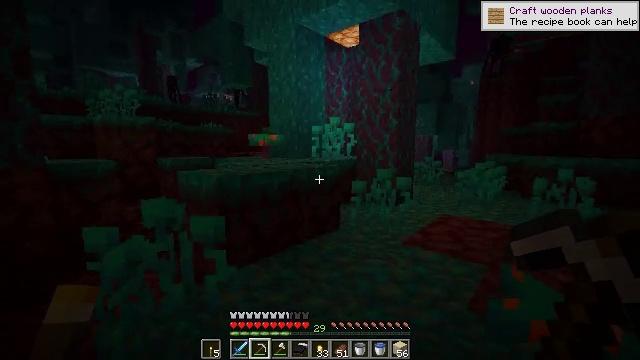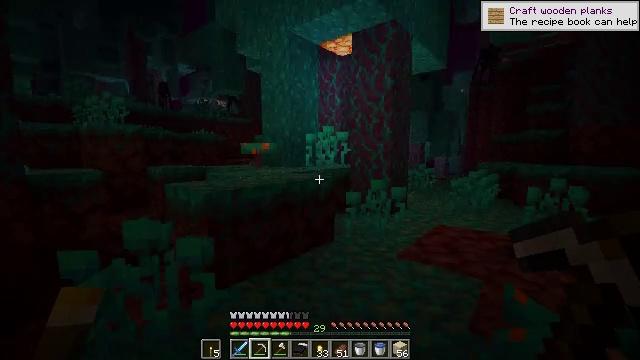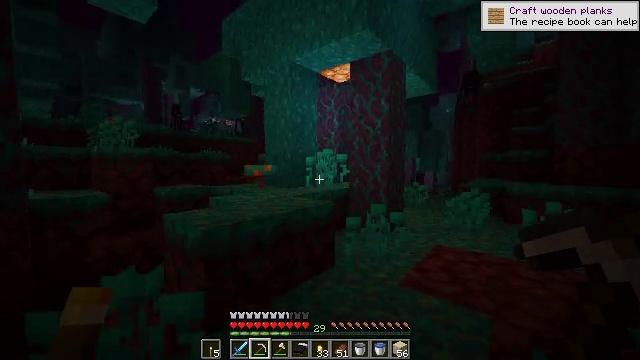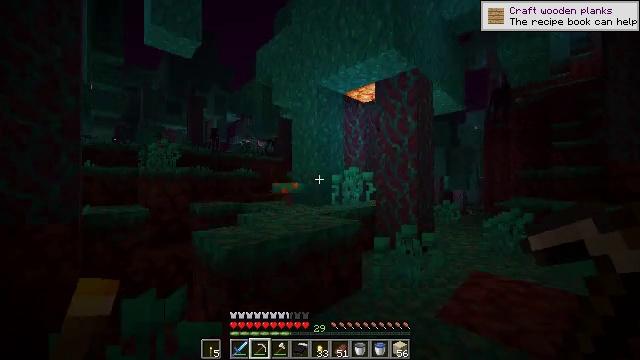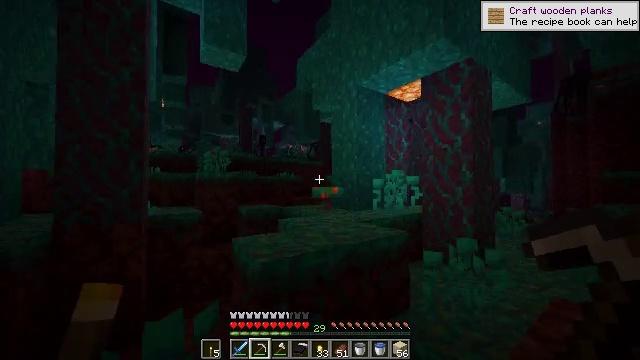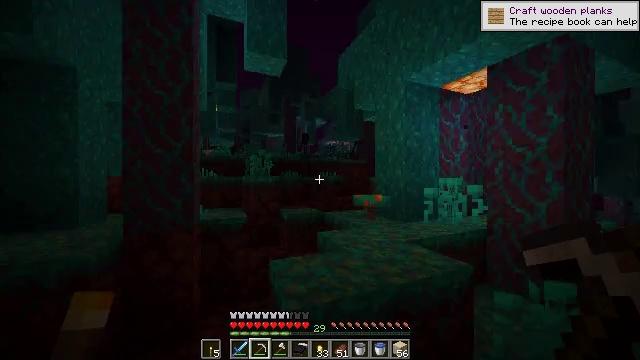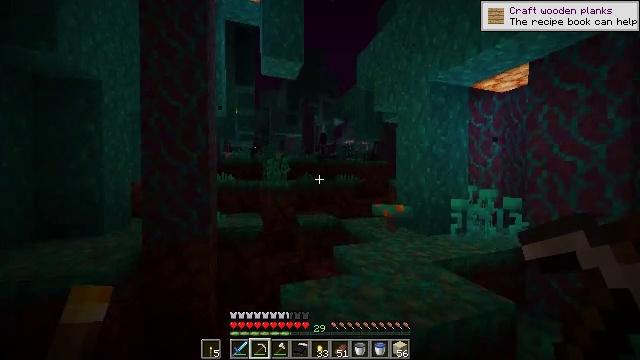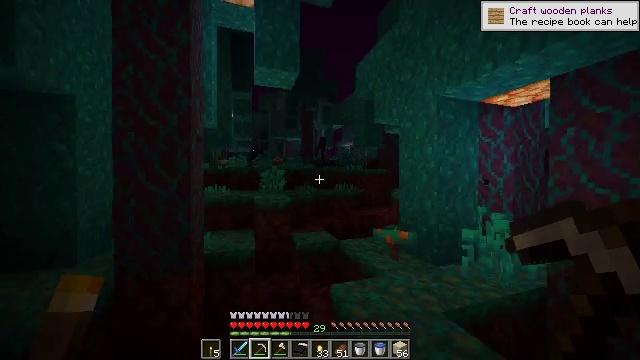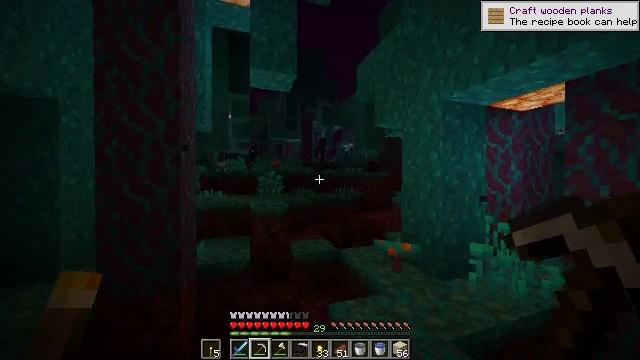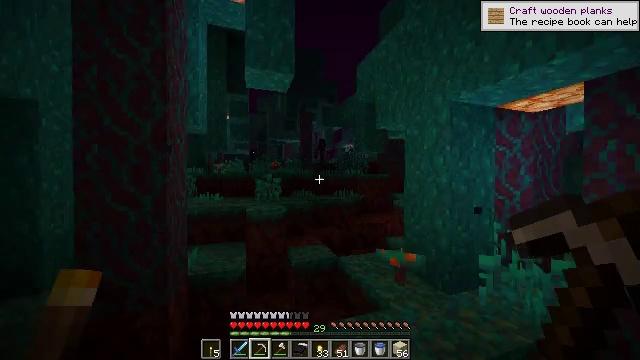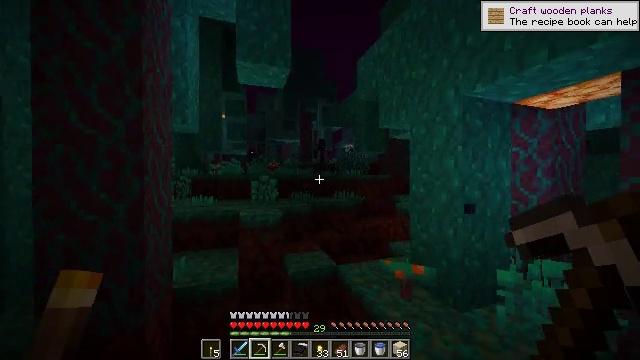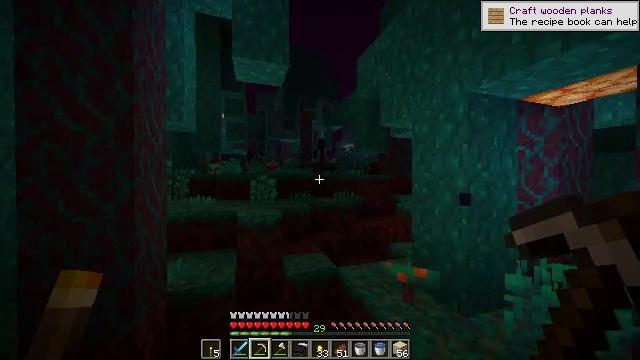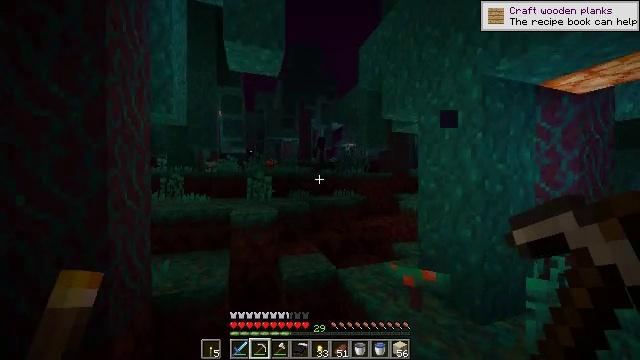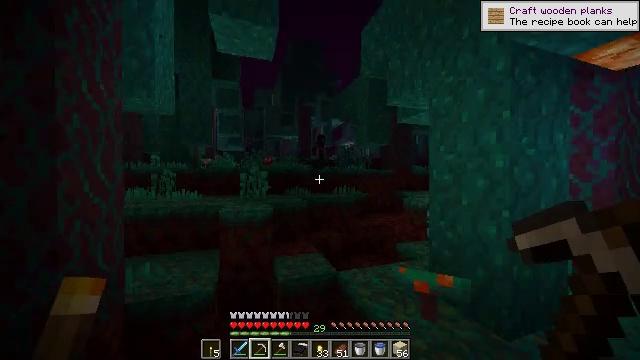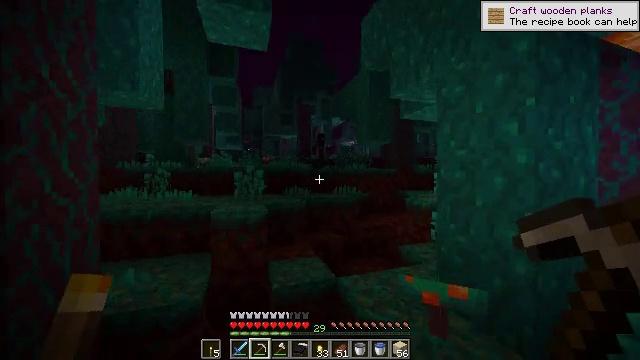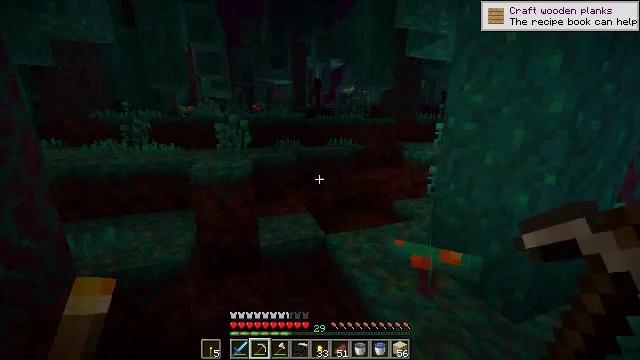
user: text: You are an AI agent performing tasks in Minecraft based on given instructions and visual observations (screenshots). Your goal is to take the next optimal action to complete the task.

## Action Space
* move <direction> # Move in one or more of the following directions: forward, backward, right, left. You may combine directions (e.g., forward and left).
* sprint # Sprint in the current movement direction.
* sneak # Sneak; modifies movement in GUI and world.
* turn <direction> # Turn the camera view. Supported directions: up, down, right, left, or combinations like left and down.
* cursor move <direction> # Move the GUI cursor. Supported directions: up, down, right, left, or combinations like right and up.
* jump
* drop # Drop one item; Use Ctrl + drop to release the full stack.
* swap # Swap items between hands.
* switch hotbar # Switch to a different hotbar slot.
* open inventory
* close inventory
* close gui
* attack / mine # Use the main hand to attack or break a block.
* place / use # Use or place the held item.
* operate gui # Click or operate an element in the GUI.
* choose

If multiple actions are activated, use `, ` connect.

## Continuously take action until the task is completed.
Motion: motion action
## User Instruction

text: Mine nether quartz ore in the Nether.
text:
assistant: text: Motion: move forward, sprint, turn right and up
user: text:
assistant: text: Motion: move forward, sprint, turn up
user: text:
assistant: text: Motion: move forward, sprint, turn left and up
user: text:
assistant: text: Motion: move forward, sprint, turn left
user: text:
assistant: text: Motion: move forward, sprint, turn left and down, jump
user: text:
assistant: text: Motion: move forward, sprint, turn left, jump
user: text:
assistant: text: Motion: move forward, sprint, jump
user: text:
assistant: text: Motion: move forward, sprint, jump
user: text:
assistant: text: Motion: move forward, sprint, jump
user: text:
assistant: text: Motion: move forward, sprint
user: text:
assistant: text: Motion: move forward, sprint
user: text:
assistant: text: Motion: move forward, sprint
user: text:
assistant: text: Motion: move forward, sprint
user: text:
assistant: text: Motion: move forward and move right, sprint
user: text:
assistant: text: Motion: move forward and move right, sprint, turn down
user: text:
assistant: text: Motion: move forward and move right, sprint, turn down
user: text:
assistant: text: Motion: move forward and move right, sprint, turn left and down
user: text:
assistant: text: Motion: move forward and move right, sprint, turn left and down
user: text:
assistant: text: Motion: move right, turn left and down
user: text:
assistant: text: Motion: turn left and down
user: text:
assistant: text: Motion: turn left
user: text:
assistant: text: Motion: no_op
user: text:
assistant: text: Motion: turn left
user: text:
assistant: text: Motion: turn left
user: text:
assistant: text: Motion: no_op
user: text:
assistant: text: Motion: turn up
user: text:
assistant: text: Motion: move forward, sprint, turn left and up
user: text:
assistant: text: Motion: move forward, sprint, turn left and up
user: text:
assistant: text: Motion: move forward, sprint, turn left and up
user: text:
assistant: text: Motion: move forward, sprint, turn left and up